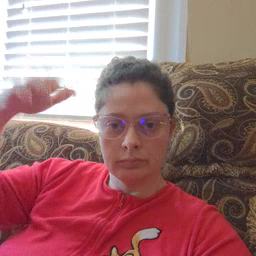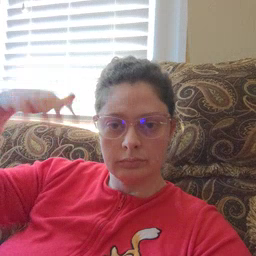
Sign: rain